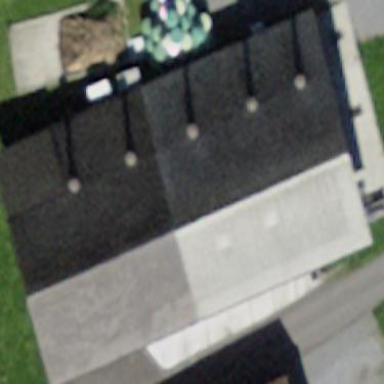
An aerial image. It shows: Rural barn.